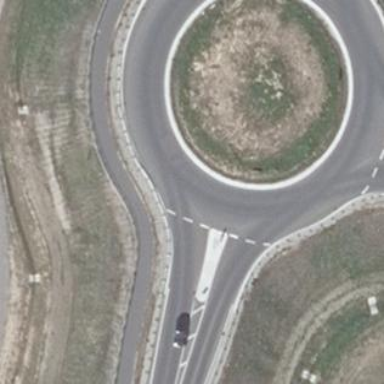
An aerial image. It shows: Asphalt road that is secondary route leading to roundabout.